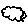
Label: cloud